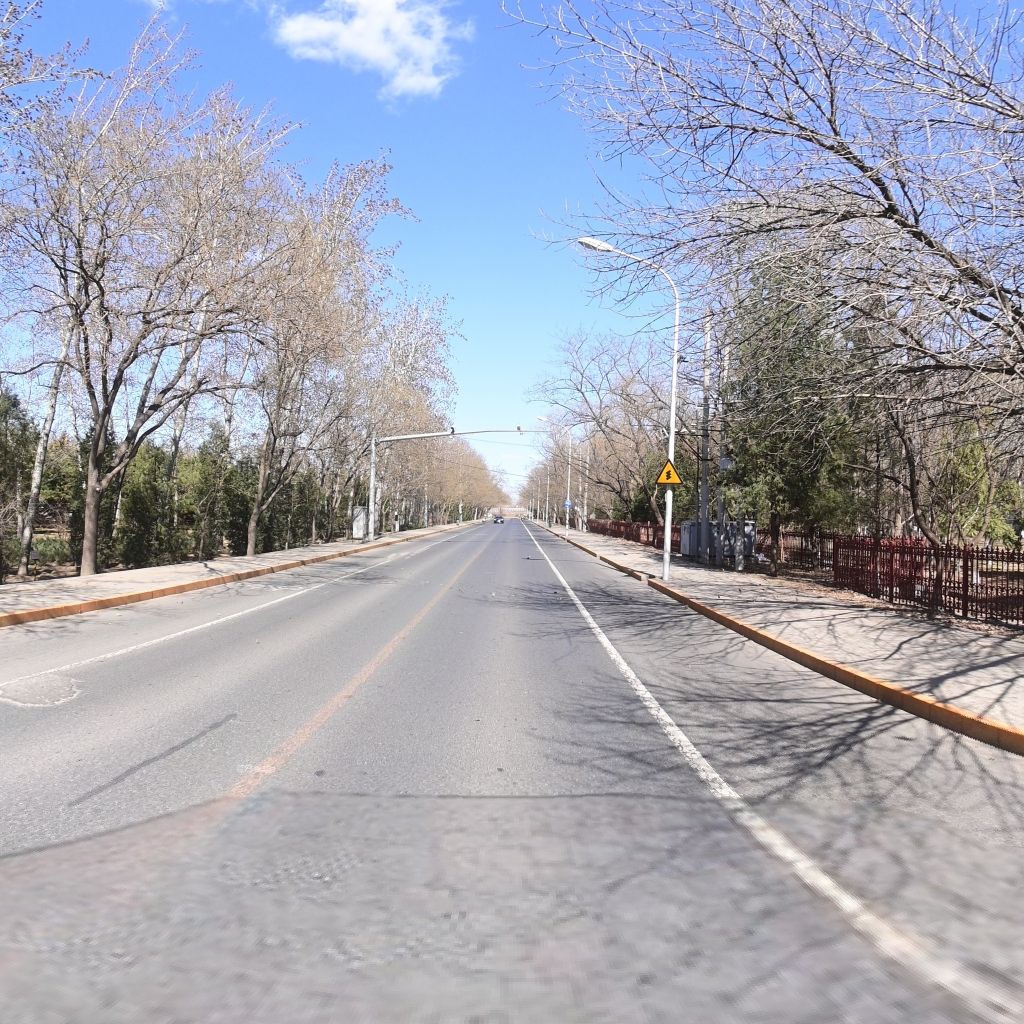
Region: Chaoyang
Road damage annotations: longitudinal patch